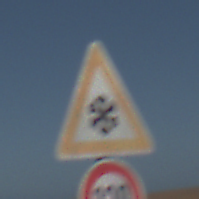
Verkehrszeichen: SchneeOderEisglaette
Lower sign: Geschwindigkeit130
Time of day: MorningAfternoon
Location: Outdoor (Nature)
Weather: Clear
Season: NotSpecified
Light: Natural